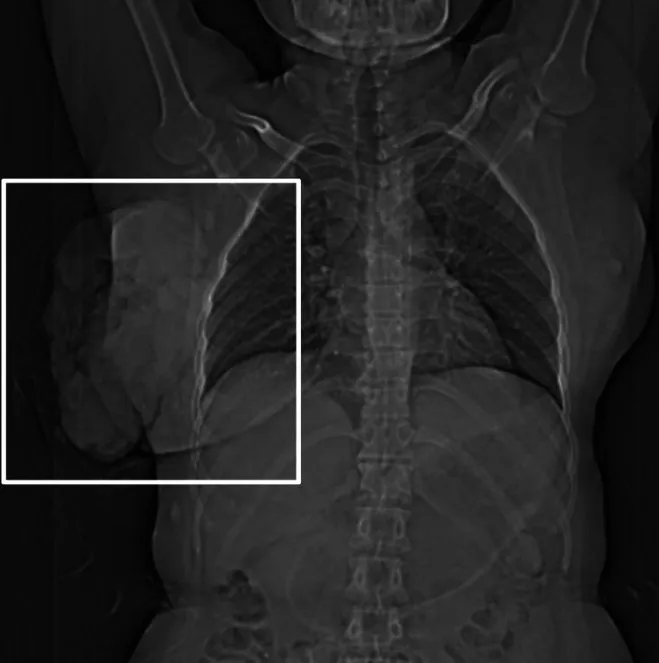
Chest radiograph depicting the growth over the right breast.
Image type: radiology (x_ray)